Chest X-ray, AP view. Patient: 19 years old, sex F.
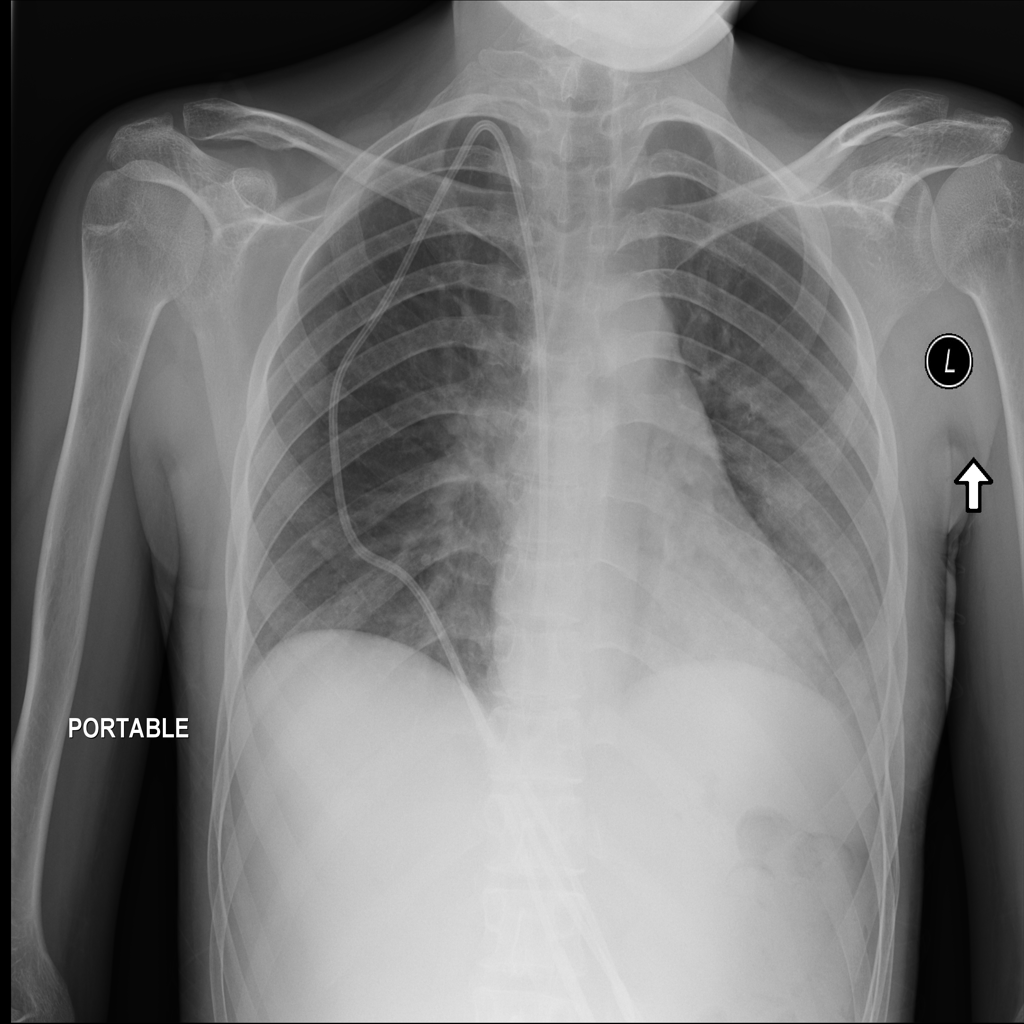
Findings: No Finding